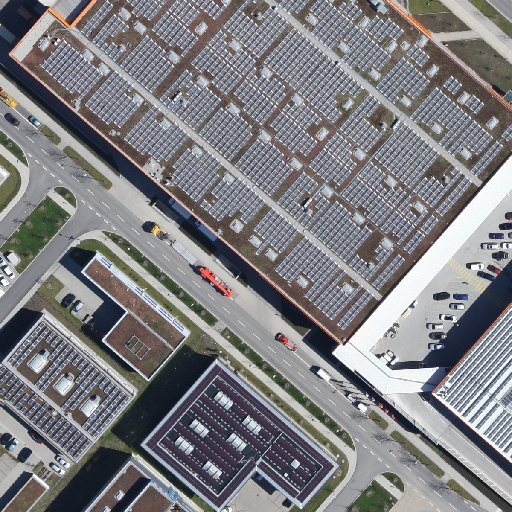
Referring expression: trailer in the parking area